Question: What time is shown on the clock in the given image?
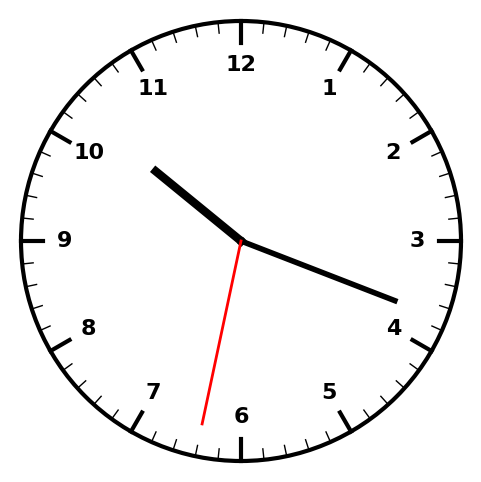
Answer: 10:18:32